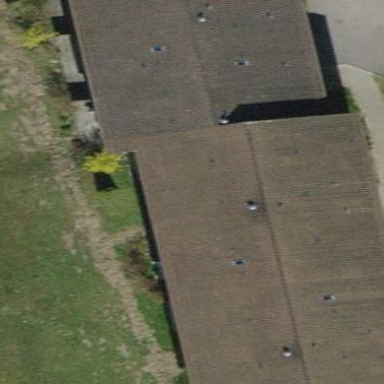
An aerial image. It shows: Building with tiled roof.